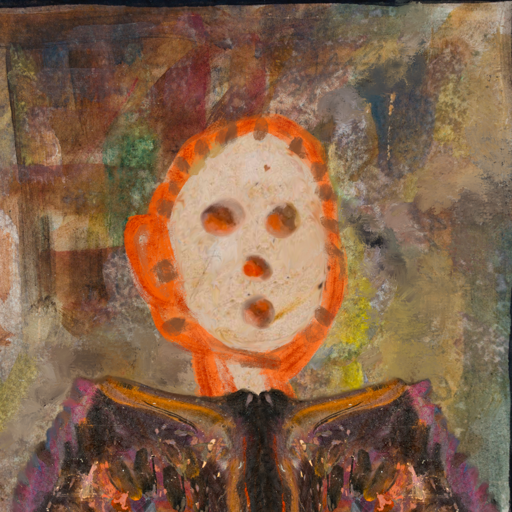
Background: Mosgoul, Head And Neck Front: Rupkatha, Face Front: Rupkatha, Bust: Gypsy_Queen, Hair Front: Blank, Head Accessory: Blank, Second Necklace: Blank, Necklace: Blank, Baby: Blank